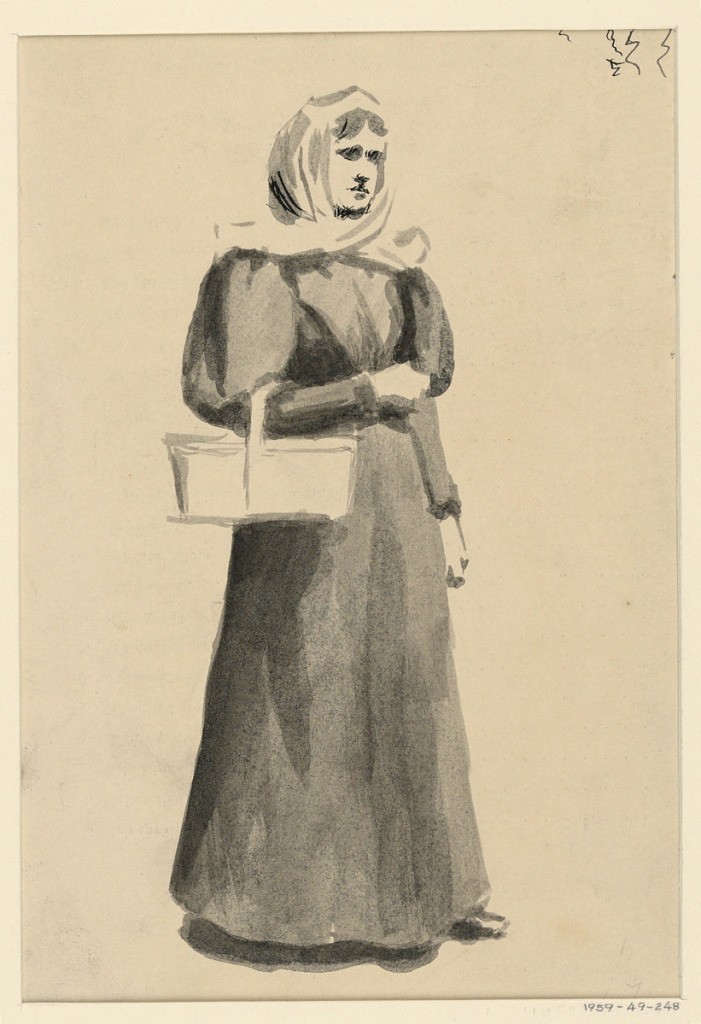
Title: Woman with a Basket
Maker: George Charles Aid, American, 1872–1938
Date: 1896
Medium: Pen and black ink, brush and grey wash on cream wove paper
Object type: Drawing
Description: A standing woman in a long dress with leg-of-mutton sleeves, and wearing a shawl over head, is seen turned slightly to the right, carrying a basket with her right arm. Drawn on the back of a musical program, dated in the artist's hand.